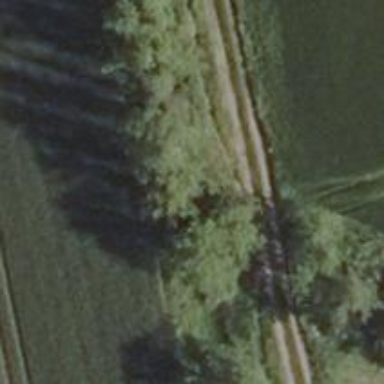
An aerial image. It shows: Row of trees in natural setting.